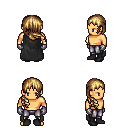
a pixel art fantasy rpg character, male body template, human, tanned skin, black cape, metal pants, blonde right-swept hairstyle, metal gloves, black shoes, four views (front, back, left, right), 2x2 character sprite sheet, small pixel art, hard edges, no anti-aliasing